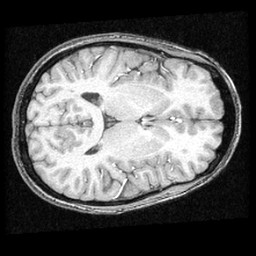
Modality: T1w
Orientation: axial
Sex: female
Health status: ill
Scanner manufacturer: ge
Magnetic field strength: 1.5 T
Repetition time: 21 s
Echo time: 0.008 s